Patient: sex M, age 47
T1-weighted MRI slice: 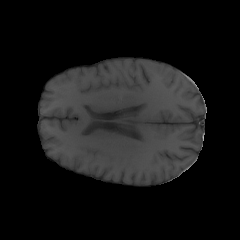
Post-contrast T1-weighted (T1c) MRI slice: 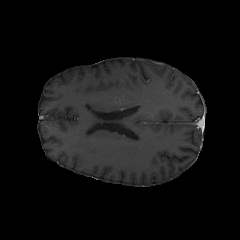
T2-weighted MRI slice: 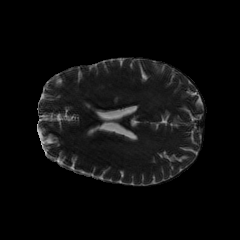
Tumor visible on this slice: no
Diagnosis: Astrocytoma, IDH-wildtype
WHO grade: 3